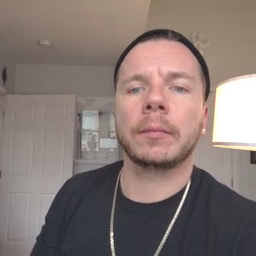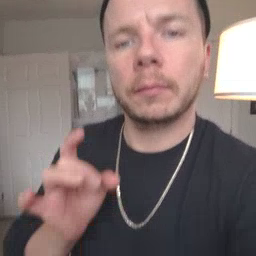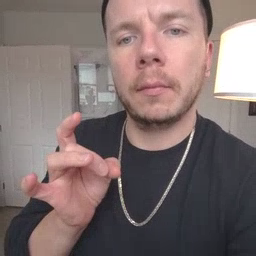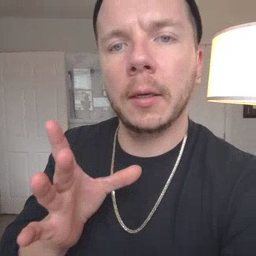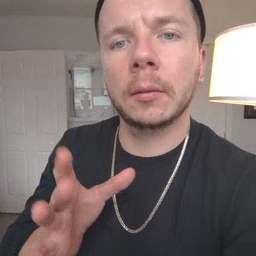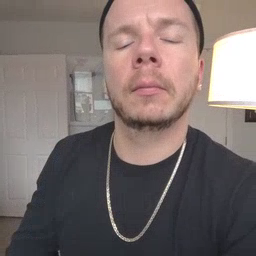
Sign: hate